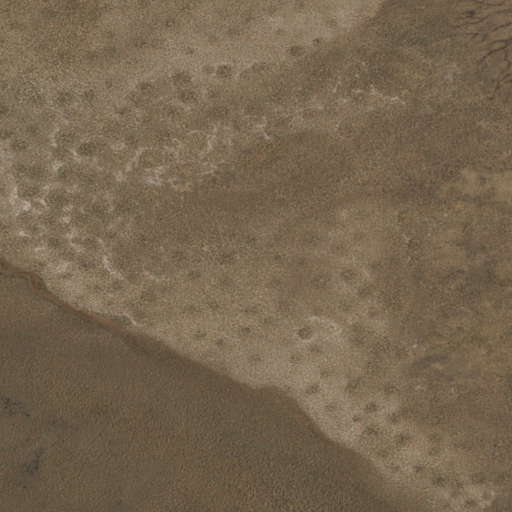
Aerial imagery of plain(s) in Nevada named Jones Flat containing shrub and grassland